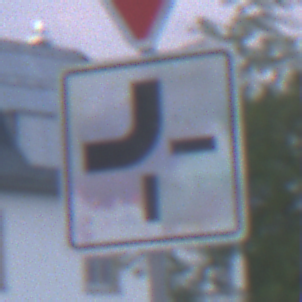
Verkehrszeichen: VerlaufVorfahrtsstrasse2
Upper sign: VorfahrtGewaehren
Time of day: SunriseSunset
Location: Outdoor (Urban)
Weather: PartlyCloudy
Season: NotSpecified
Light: Natural